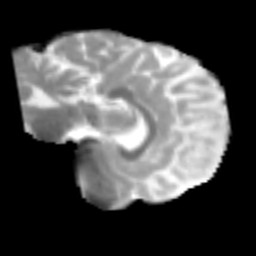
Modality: MD
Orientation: sagittal
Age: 20
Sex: female
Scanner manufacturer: siemens
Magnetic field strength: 3 T
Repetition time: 2.3 s
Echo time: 0.085 s